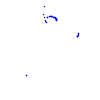
Particle: proton